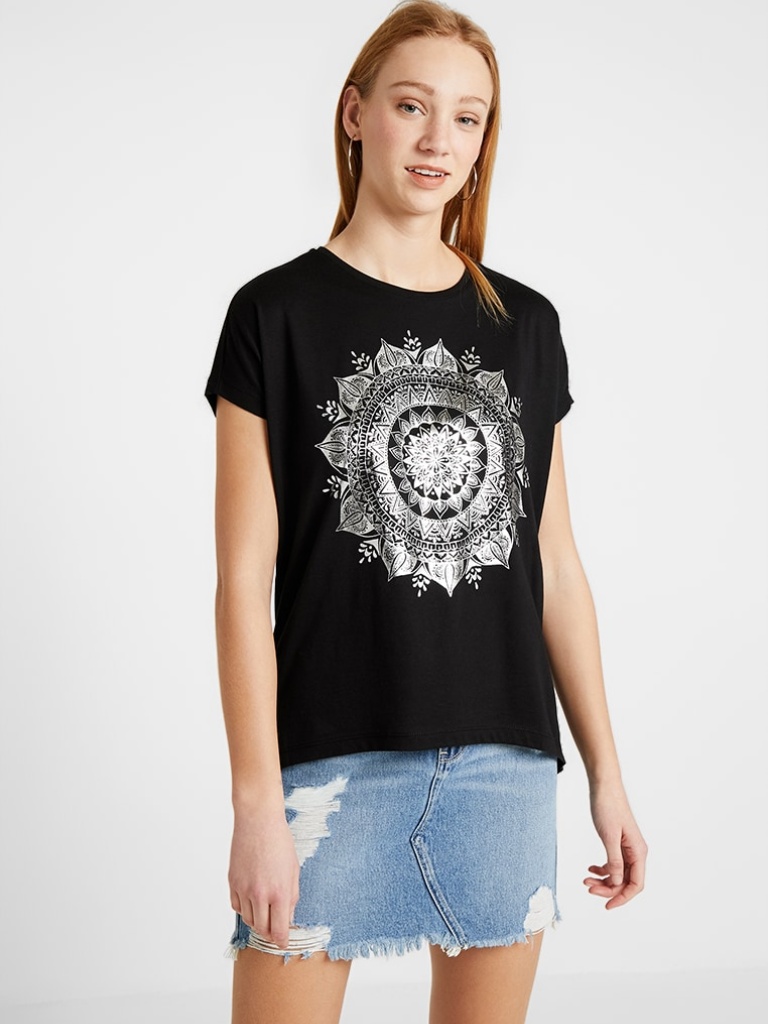
cotton loose short sleeve hip length Untucked crew t-shirt